Question: Good day all, I am working on an application where I have multiple Activities (Activities A, B, B) that inflate this fragment (TheListFragment).
This is a visual representation of what it looks like:

Currently, I am able to change the descriptions, images, etc from the Fragment itself, but that is not what I would like to do. My goal is to have the respective activities all be able to change the fragment and use the fragment as a reusable listview. Here is some of my code:
'''
public class TheListFragment extends Fragment {
CustomAdapter.Holder holder;
//The listview
ListView listView;
//When the view is created
public View onCreateView(LayoutInflater inflater, ViewGroup container, Bundle savedInstanceState) {
//Inflate the add new game layout view
View view = inflater.inflate(R.layout.list_view_holder, container, false);
//Setup the listview and reference it to the listview id
listView = (ListView) view.findViewById(R.id.data_list_view);
//Set the custom adapter to the listview
listView.setAdapter(new CustomAdapter(context);
return view;
}
//This custom adapter is used to fill the respective data into the listview
class CustomAdapter extends BaseAdapter {
Context context;
public CustomAdapter(Context context)) {
this.context = context;
inflater = (LayoutInflater) context.getSystemService(Context.LAYOUT_INFLATER_SERVICE);
}
@Override
public int getCount() {
return all_passed_data.size();
//List of data. removed it for space purposes
}
@Override
public Object getItem(int position) {
return position;
}
@Override
public long getItemId(int position) {
return position;
}
//Holds the respective fields
public class Holder {
//UI Components
TextView textview;
ImageView imageView;
LinearLayout linearLayout;
}
//Custom view
public View getView(final int position, View convertView, ViewGroup parent) {
//A holder object to reference the textviews and imageviews
holder = new Holder();
View rowView;
rowView = inflater.inflate(R.layout.custom_list_view, null);
holder.imageView = (ImageView) rowView.findViewById(R.id.custom_list_view_image);
holder.textview = (TextView) rowView.findViewById(R.id.custom_list_view_game_name);
holder.linearLayout = (LinearLayout) rowView.findViewById(R.id.left_layout);
return rowView;
}
}
}
'''
I am trying to set/ alter the listView contents (The holder class items) from within the activity that is inflating the fragment itself. IE, something along the lines of this:
'''
public class ActivityA extends Activity{
FragmentManager manager;
ListFragment fragment;
protected void onCreate(Bundle savedInstanceState) {
super.onCreate(savedInstanceState);
setContentView(R.layout.list_fragment_holder);
manager = getFragmentManager();
ListFragment fragment = (ListFragment) manager.findFragmentById(R.id.the_list_fragment);
//These will not work at the moment, they read as null pointers
//This will be changed dynamically depending on the activity. Could be checkbox, imageview, etc.
fragment.holder.linearLayout.addView(holder.checkBox);
fragment.holder.textview.setText("I Want to set the text here");
//Make it do something when clicked
fragment.holder.textview.setOnClickListener(this);
//Use third party library picasso to set the image
fragment.Picasso.with(context).load("http://www.google.com/somepicture").into(holder.imageview);
}
}
'''
But I am having no luck figuring out how to accomplish this. I have read through these links: <URL> . Do I need to implement an interface that accesses the data somehow? If so, how? Or some other means I am missing?
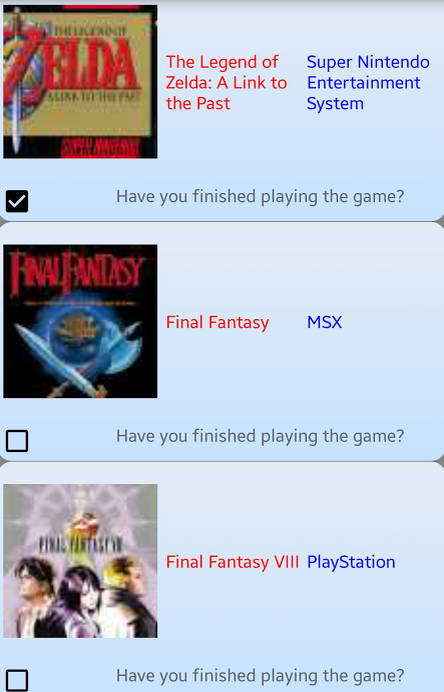
Answer: So here is the complete answer i think.
First let each class do its job. So Activity have Fragments and Fragments have adapters and adapters have Holders.
Create a abatract Fragment with the methods you need and then create concrete version of that fragments by making them extend the abstract one.
one of the methods in the abstract fragment should be i.e. public void doSomething();.
in the concrete version of your fragments (A B o C) tha implements the methods you do the actual "something" on the doSomething() method. in these framgents use some kind of colletion to hold the desired information (i use an arraylist). this is the actual data on the list, and holder will pupulate as needed to show on the screen. in you case lest assume that will be the text to put in the elements on the screen. This actually should be a class that represents the elemtens on the screen i.e. class GameItem that has all the elemtns that need to be shown, even the checkbox state. that represent a game.
Then in you adapter (custom adapter) you have to receive two paramenter the context and the arraylist (containg the array of text or to be 100% correct should receive the array of Games) from the holding activity. Also in this adapter create a public method called public void changeGameInfo(); is in method is where you change the content of the array you receive. The holder will acceess the element when you populate the list and grab the appropiate values to show on the screen.
In your class you create the instance of the fragment. at the correct time you call the method you create within the fragment, i.e.fregment.doSomething(); in the doSomething is where you call the adapter.changeGameInfo(); Since is the fragment that holds an instance of the Adapter. and since the adapter has a reference of the arraylist of games you passed as paramters i will know the elemetn that need to be show and that's it,
So as a resume
Class XXXX calls fragment.doSomething().
In fragment.doSoemthing you call adapter.changeGameInfo()
in the adapter you alter the desired game representation of the arraylist paseed as paramter.
the viewholder just shows the elements, After you change the elemnts on the array list remember to call notifyDataSetChanged(); in the adpter so the actual values on the screen get updated automatically
look at examples of the viewholder patter
'''
public class InteractiveArrayAdapter extends ArrayAdapter<Model> {
private final List<Model> list;
private final Activity context;
public InteractiveArrayAdapter(Activity context, List<Model> list) {
super(context, R.layout.rowbuttonlayout, list);
this.context = context;
this.list = list;
}
static class ViewHolder {
protected TextView text;
protected CheckBox checkbox;
}
@Override
public View getView(int position, View convertView, ViewGroup parent) {
View view = null;
if (convertView == null) {
LayoutInflater inflator = context.getLayoutInflater();
view = inflator.inflate(R.layout.rowbuttonlayout, null);
final ViewHolder viewHolder = new ViewHolder();
viewHolder.text = (TextView) view.findViewById(R.id.label);
viewHolder.checkbox = (CheckBox) view.findViewById(R.id.check);
viewHolder.checkbox
.setOnCheckedChangeListener(new CompoundButton.OnCheckedChangeListener() {
@Override
public void onCheckedChanged(CompoundButton buttonView,
boolean isChecked) {
Model element = (Model) viewHolder.checkbox
.getTag();
element.setSelected(buttonView.isChecked());
}
});
view.setTag(viewHolder);
viewHolder.checkbox.setTag(list.get(position));
} else {
view = convertView;
((ViewHolder) view.getTag()).checkbox.setTag(list.get(position));
}
ViewHolder holder = (ViewHolder) view.getTag();
holder.text.setText(list.get(position).getName());
holder.checkbox.setChecked(list.get(position).isSelected());
return view;
}
}
'''